Field crop: maize
Growth stage: 1
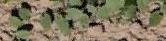
Species: convolvulus